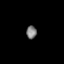
Tissue: prostate
Cell type: Fibroblasts
Senescence score: 0.6914
Nuclear area (px): 132
Mean DAPI intensity: 125.227